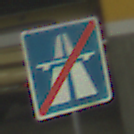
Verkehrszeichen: EndeAutbahn
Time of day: NotSpecified
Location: Indoor (Special)
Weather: NotSpecified
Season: NotSpecified
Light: Artificial